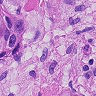
Metastatic tissue present: yes